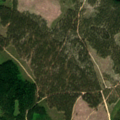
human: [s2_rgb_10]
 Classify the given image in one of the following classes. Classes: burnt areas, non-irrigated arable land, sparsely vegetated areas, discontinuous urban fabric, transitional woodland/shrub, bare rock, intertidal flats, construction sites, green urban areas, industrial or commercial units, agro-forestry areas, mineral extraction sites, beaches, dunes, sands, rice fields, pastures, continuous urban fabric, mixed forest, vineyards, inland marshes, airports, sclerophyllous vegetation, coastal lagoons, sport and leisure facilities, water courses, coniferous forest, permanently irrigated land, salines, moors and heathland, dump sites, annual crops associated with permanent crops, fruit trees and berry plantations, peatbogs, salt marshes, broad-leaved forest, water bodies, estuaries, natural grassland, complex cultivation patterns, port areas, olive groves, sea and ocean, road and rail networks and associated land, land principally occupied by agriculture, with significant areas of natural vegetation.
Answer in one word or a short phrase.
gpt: coniferous forest, transitional woodland/shrub